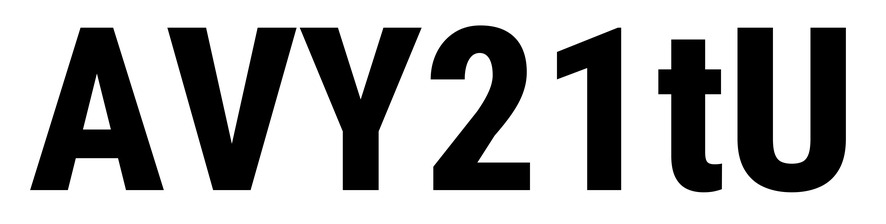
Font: Roboto_Condensed_ExtraBold